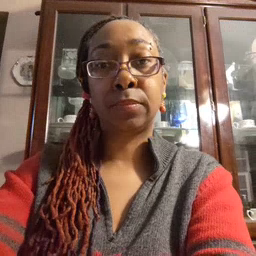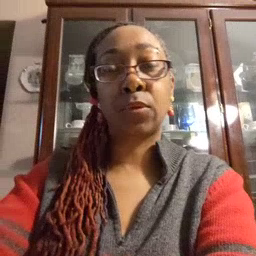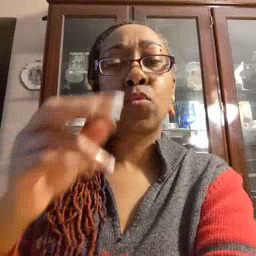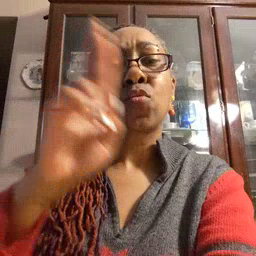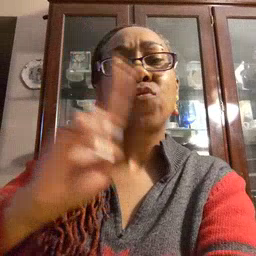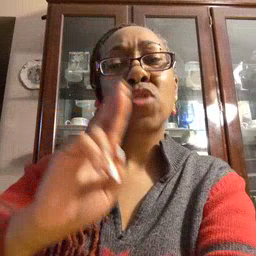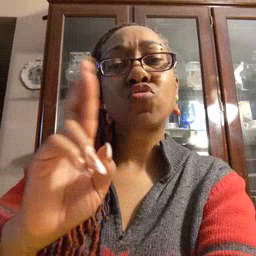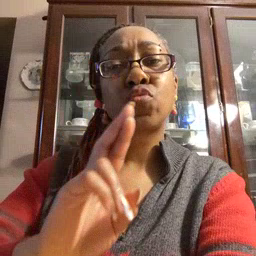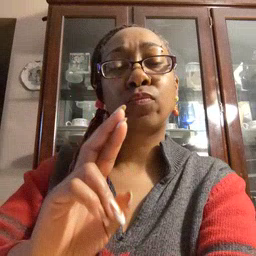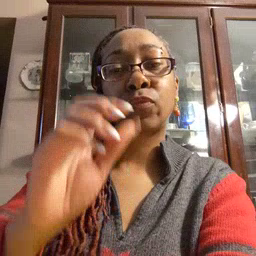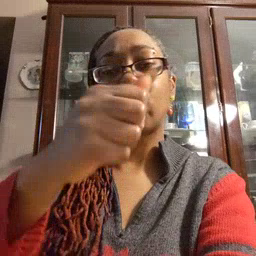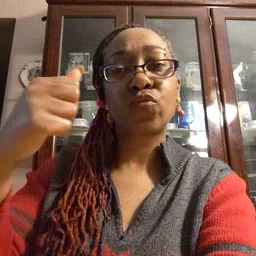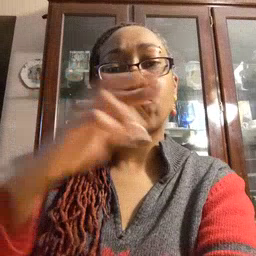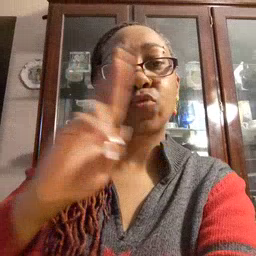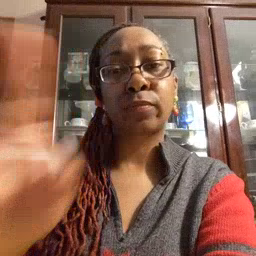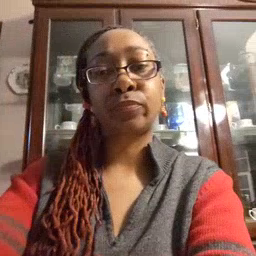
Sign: refrigerator